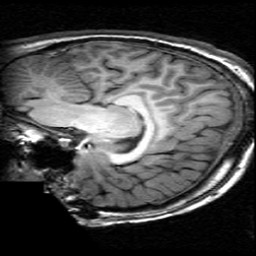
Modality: T1w
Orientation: sagittal
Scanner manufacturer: ge
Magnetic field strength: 3 T
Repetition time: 0.008948 s
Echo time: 0.001784 s